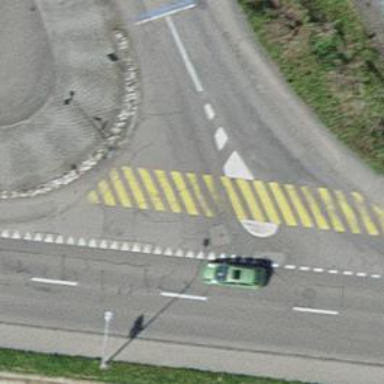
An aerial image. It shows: Uncontrolled zebra crossing with pedestrian island.